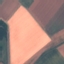
Land use / land cover class: AnnualCrop